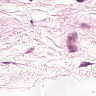
Metastatic tissue present: no